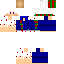
A female human skin with dark skin, wearing brown long hair dressed in a blue hoodie and blue pants, featuring a closed mouth.